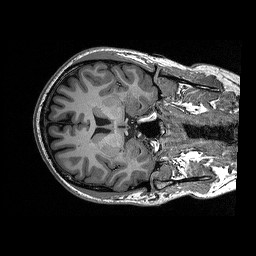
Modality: T1w
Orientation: axial